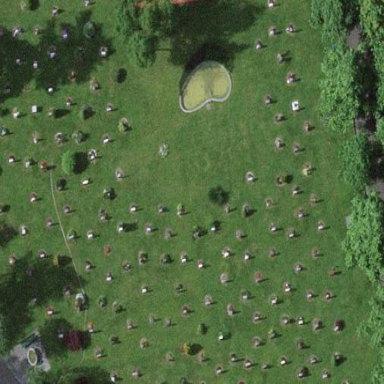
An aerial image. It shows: Sector in the cemetery.